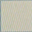
Piece: xx